Aerial crown-view tile of a tropical tree (Barro Colorado Island, Panama), acquired 20240611:
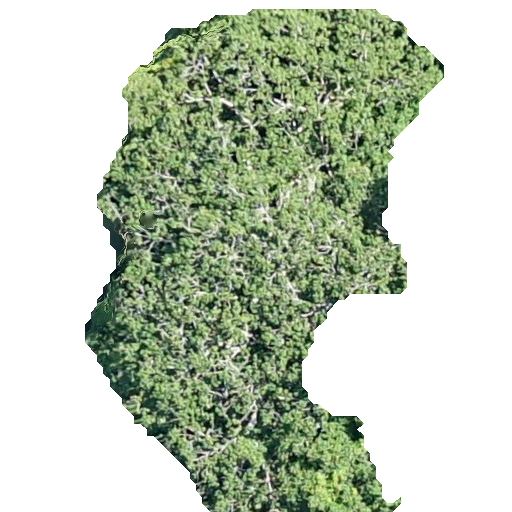
Species: Sterculia apetala
GBIF accepted scientific name: Sterculia apetala
Crown area: 199.886 m²